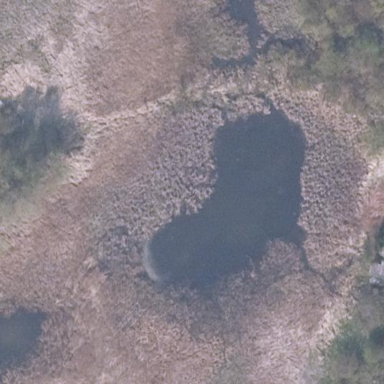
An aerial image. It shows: Pond with natural water.